Question: ## I am trying to display a string from a resource
I have displayed the resource of the string in the values folder
'''
<RelativeLayout
android:layout_width="wrap_content"
android:layout_height="wrap_content"
android:paddingLeft="4dp"
android:paddingRight="4dp"
android:paddingTop="10dp" >
<RelativeLayout
android:layout_width="fill_parent"
android:layout_height="140dp"
android:background="@drawable/frame_background_for_rounded_corners_white_bkg" >
<ImageView
android:id="@+id/image1"
android:layout_width="wrap_content"
android:layout_height="wrap_content"
android:background="@drawable/image_view_background_white_background" />
<Button
android:id="@+id/button1"
android:layout_width="116dp"
android:layout_height="wrap_content"
android:background="@drawable/button_round_cornered_white_background"
android:text="Button" />
<TextView
android:layout_width="wrap_content"
android:layout_height="141dp"
android:layout_alignParentBottom="true"
android:layout_below="@+id/button1"
android:gravity="center"
android:text="@string/BuffetOfferings-Breakfast-statement"
android:textColor="#000000"
android:textSize="24sp" />
</RelativeLayout>
</RelativeLayout>
'''
---
In the values folder
---
'''
<?xml version="1.0" encoding="utf-8"?>
<resources>
<style name="AppTheme" parent="android:Theme.Light" />
<color name="TextColorForTextAboveImage">#FFFFFF</color>
<string name="BuffetOfferings-Breakfast-statement">Tap the "Breakfast" to offer, then the days and time of its offerings to your customers</string>
</resources>
'''
::

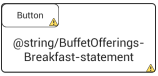
Answer: Your string names need to use '_' instead of '-'.
'''
<string name="BuffetOfferings_Breakfast_statement"></string>
'''